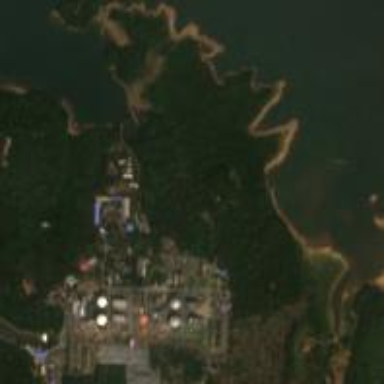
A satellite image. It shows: Industrial area featuring nuclear power plant.